Field crop: maize
Growth stage: 2
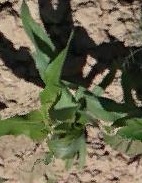
Species: maize